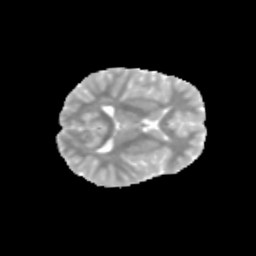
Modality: MD
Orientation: axial
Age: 11
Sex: male
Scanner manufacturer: siemens
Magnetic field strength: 3 T
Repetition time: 3.8 s
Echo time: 0.07 s